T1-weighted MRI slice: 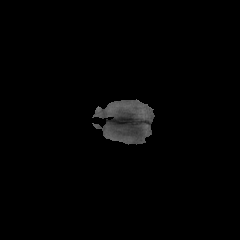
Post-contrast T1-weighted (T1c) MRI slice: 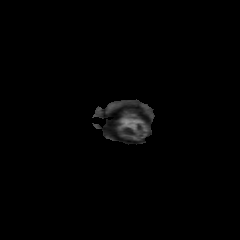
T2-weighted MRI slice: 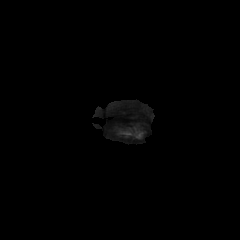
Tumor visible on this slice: no